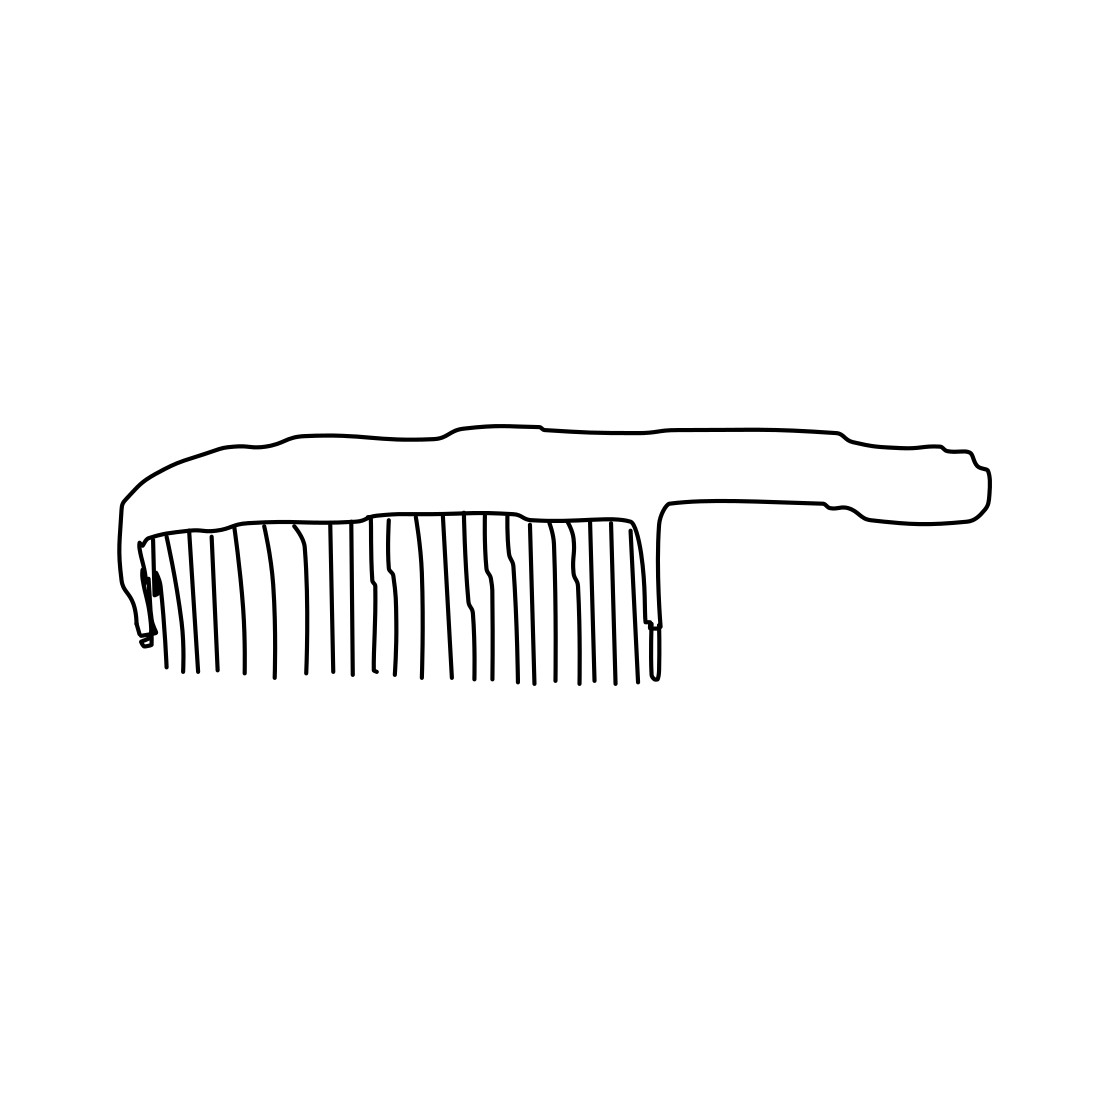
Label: comb